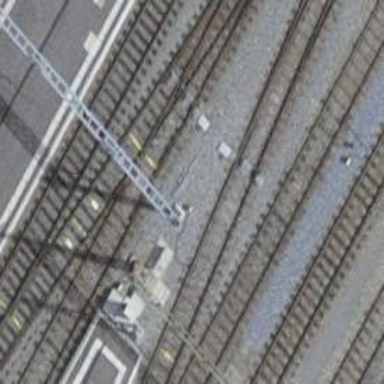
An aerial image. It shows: Railway switch.